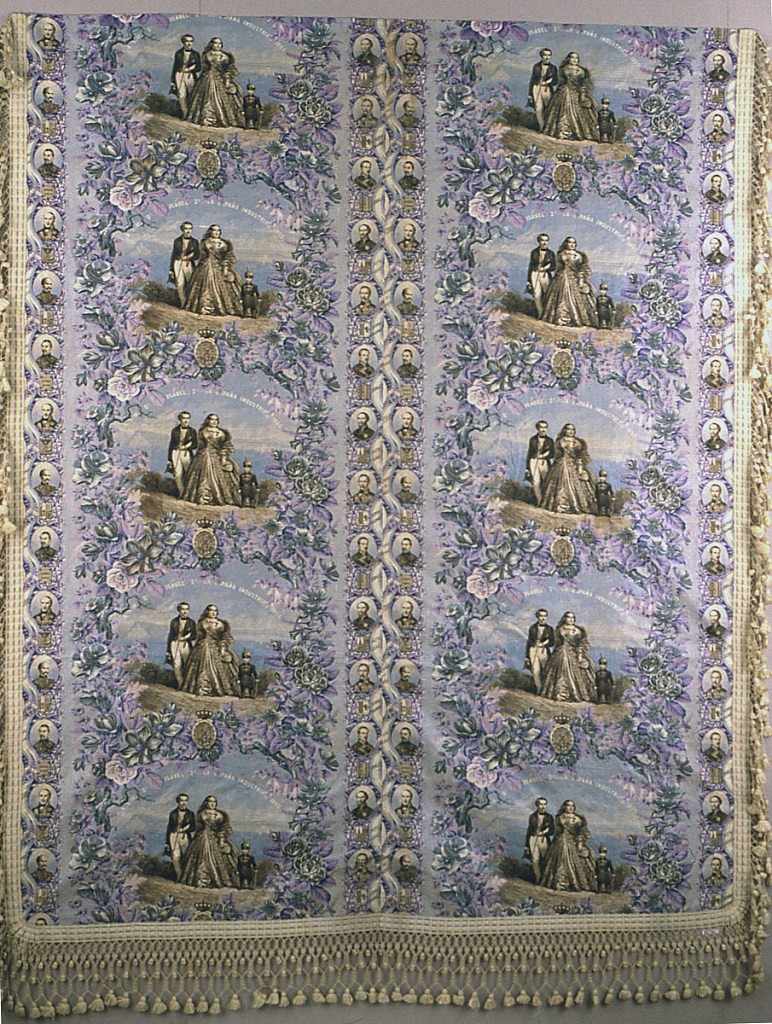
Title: A.S.M. Da Isabel 2a La Espana Industrial 1860
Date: ca. 1860
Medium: cotton Technique: printed by engraved roller on plain weave
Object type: Bedcover
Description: Printed in brown, black, blue and two purples. Central repeating medallion of Queen Regent Isabel II with her husband, Francis of Spain, and son, Alfonso XII, are ringed with flowers and smaller portraits of men, probably important personages from the House of Bourbon, running down both edges.